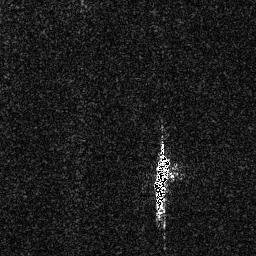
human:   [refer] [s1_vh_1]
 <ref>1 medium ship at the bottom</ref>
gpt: <box>[[59, 58, 66, 87, 0]]</box>